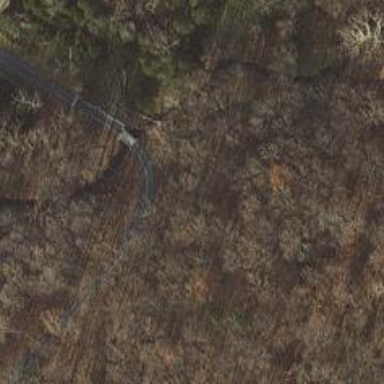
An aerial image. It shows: Driveway leading to service road.